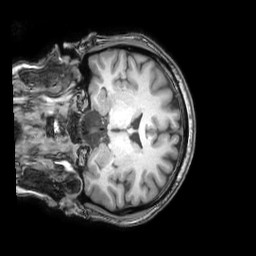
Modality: T1w
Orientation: coronal
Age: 34
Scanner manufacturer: philips
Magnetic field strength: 3 T
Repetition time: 0.007 s
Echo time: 0.003501 s